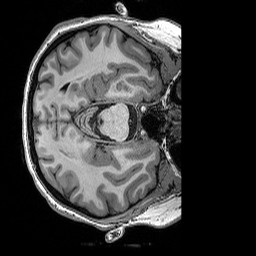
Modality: T1w
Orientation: axial
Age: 29
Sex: female